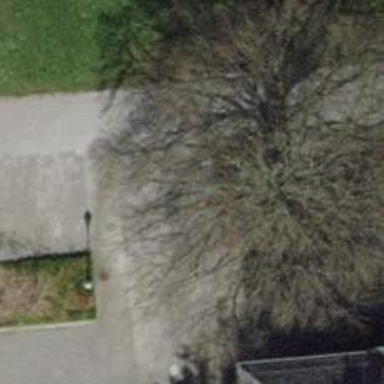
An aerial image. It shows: Bench.